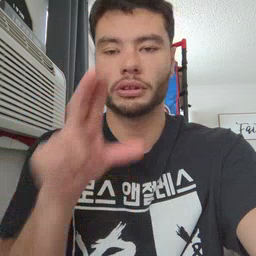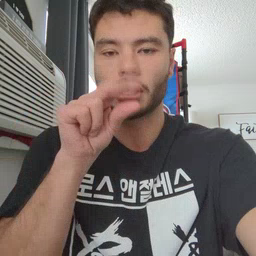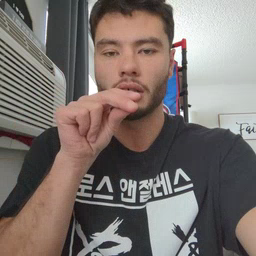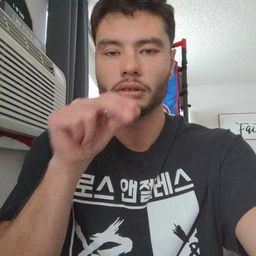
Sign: duck